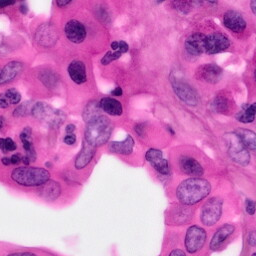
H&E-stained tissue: Pancreatic